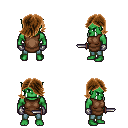
a pixel art fantasy rpg character, male body template, orc, green skin, brown tunic, teal pants, brown swoop hairstyle, metal gloves, dagger, four views (front, back, left, right), 2x2 character sprite sheet, small pixel art, hard edges, no anti-aliasing